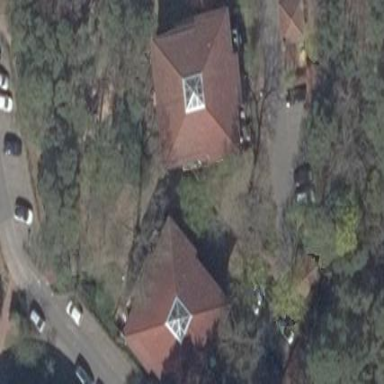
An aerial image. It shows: House with pyramidal roof oriented along its structure.